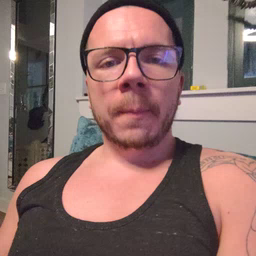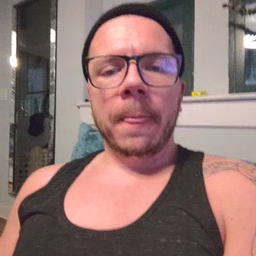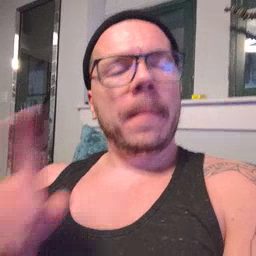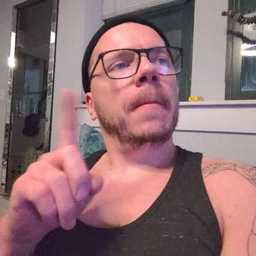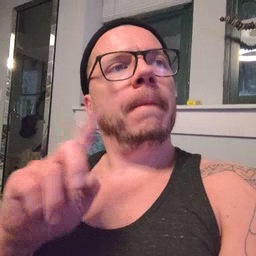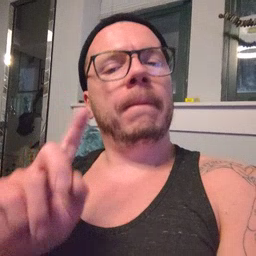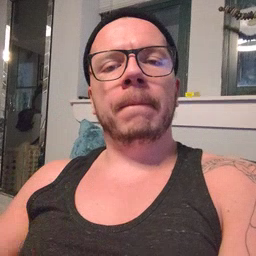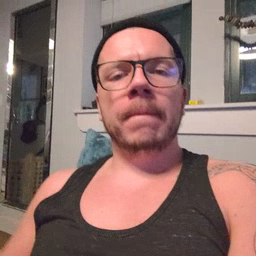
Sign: where